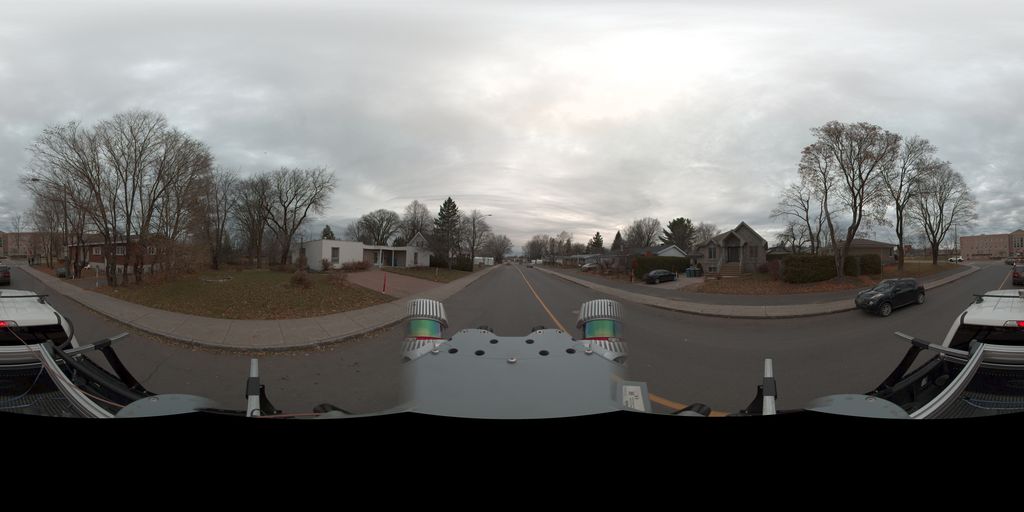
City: quebec_city